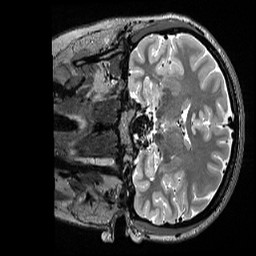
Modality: T2w
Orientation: coronal
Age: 24
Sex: female
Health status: ill
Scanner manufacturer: siemens
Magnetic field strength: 3 T
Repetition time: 3.2 s
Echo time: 0.563 s